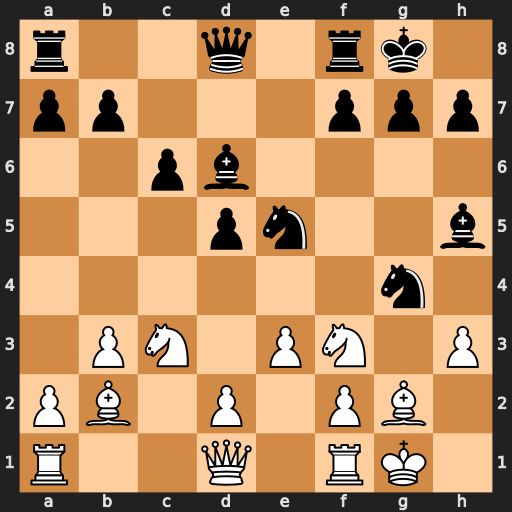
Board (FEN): r2q1rk1/pp3ppp/2pb4/3pn2b/6n1/1PN1PN1P/PB1P1PB1/R2Q1RK1
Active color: w
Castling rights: -
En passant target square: -
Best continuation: Nxe5 Nxe5 Qxh5